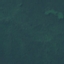
Land use / land cover: Forest